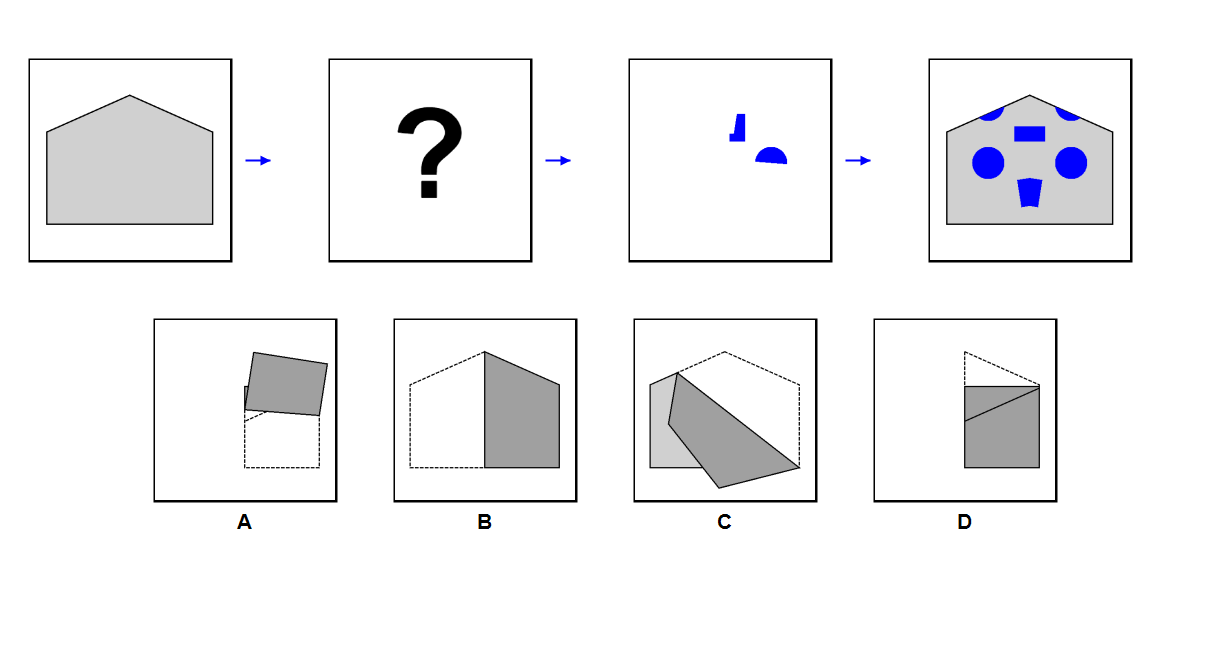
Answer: C